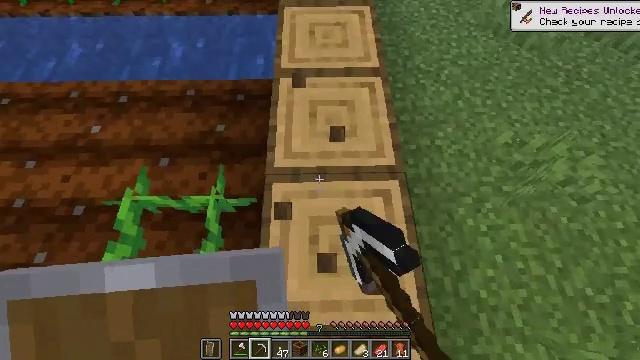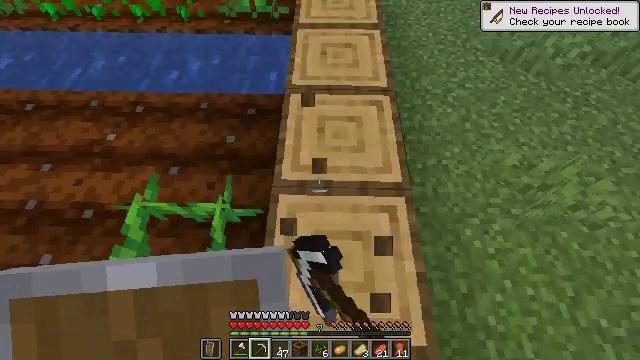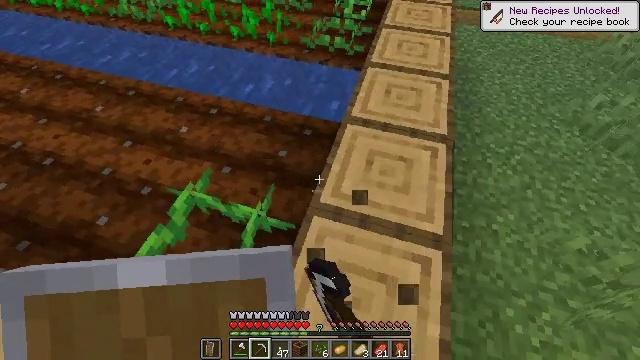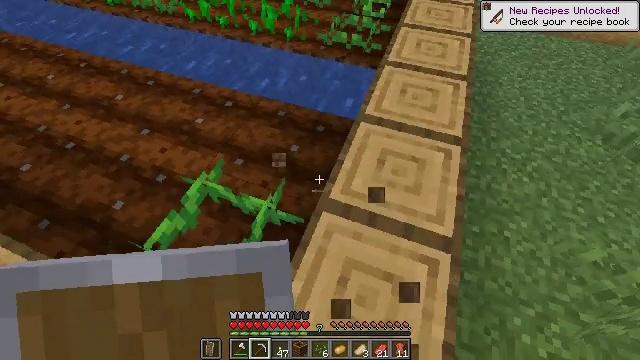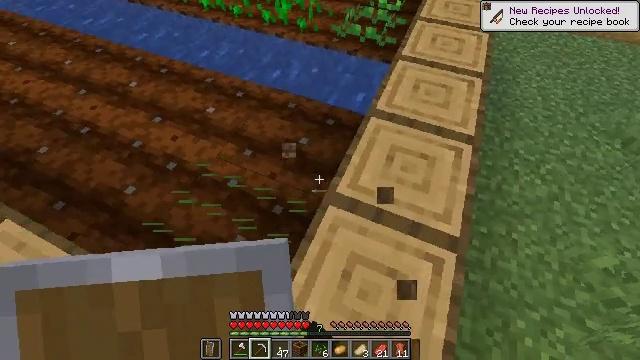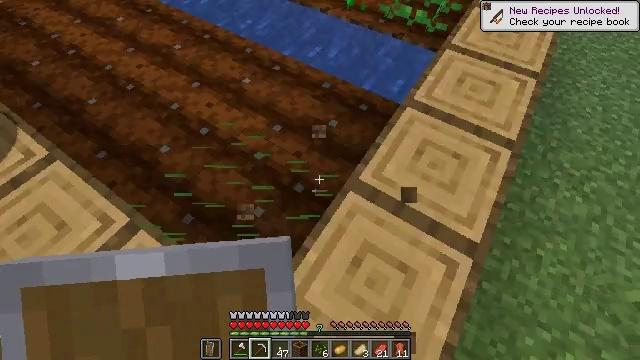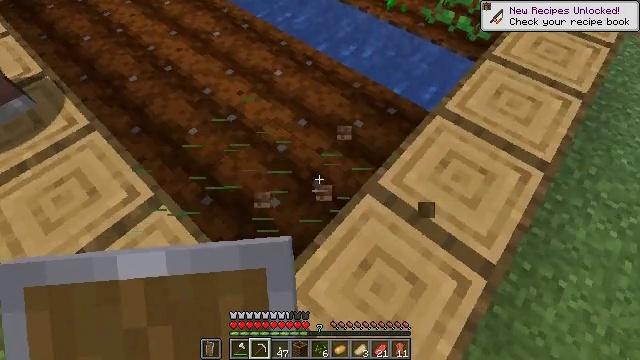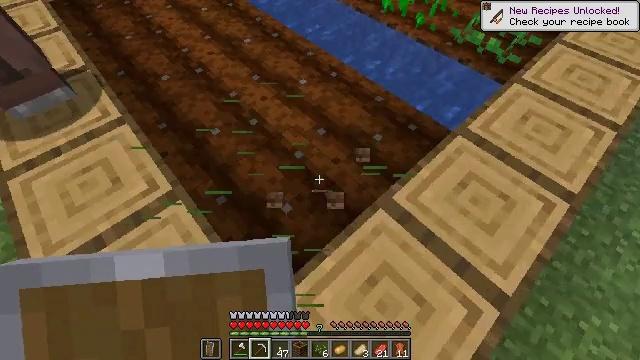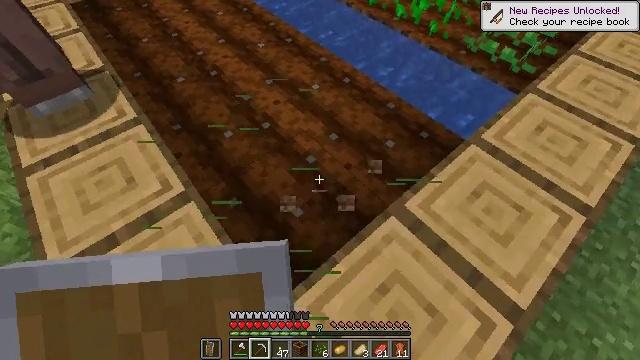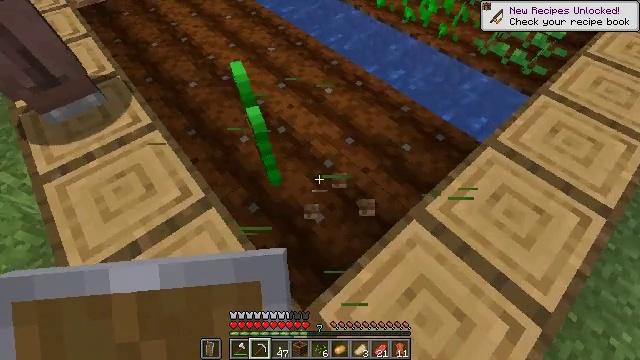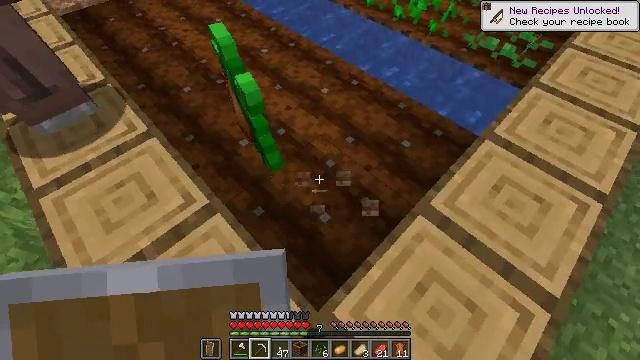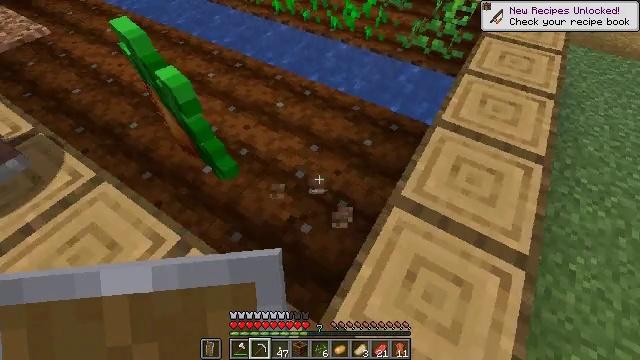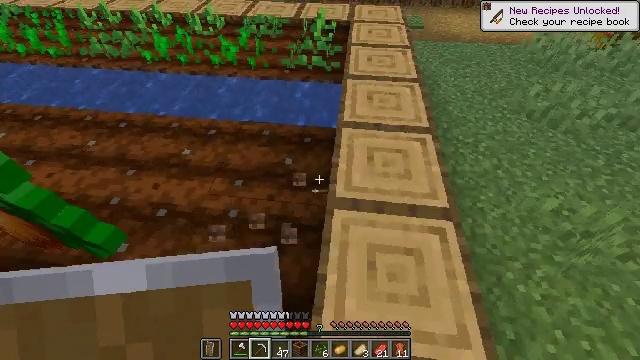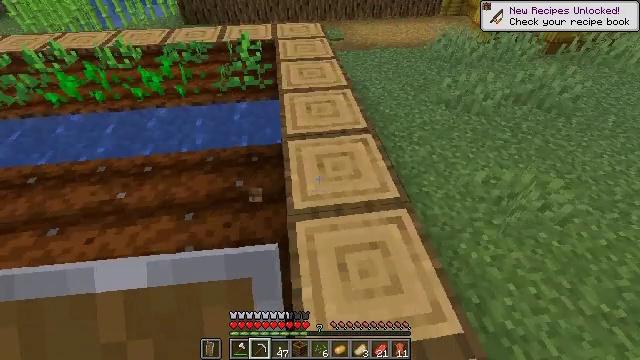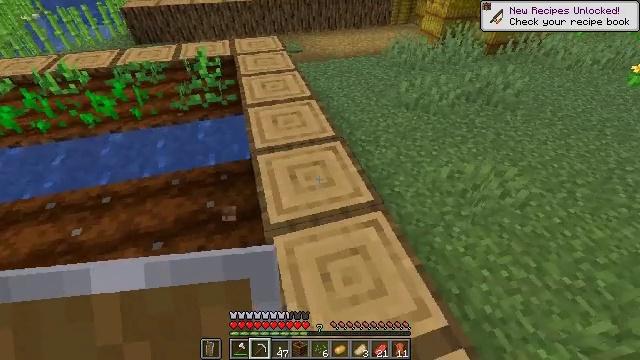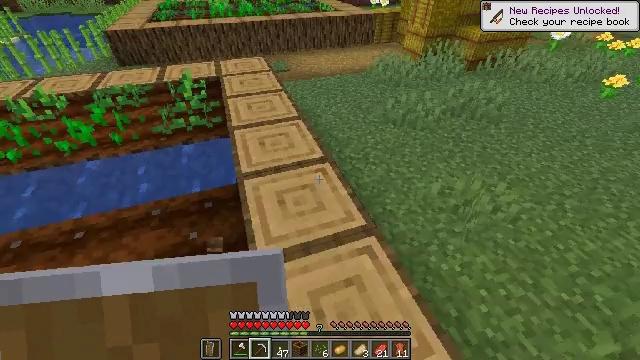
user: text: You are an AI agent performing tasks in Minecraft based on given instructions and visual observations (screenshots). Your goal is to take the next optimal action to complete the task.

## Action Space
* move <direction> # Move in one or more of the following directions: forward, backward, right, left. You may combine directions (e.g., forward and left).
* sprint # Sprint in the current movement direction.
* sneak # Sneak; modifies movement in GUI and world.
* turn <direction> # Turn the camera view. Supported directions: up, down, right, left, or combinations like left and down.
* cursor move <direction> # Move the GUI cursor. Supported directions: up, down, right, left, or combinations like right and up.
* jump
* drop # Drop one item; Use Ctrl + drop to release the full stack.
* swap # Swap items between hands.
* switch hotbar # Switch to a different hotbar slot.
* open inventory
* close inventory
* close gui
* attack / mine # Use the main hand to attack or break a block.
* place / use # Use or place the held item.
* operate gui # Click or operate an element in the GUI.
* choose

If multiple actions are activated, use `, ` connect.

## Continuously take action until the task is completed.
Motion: motion action
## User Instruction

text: Gather carrots from the field.
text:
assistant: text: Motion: turn left and up, attack / mine
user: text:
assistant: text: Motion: turn left and up
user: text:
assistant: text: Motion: turn left, attack / mine
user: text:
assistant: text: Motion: turn left and down, attack / mine
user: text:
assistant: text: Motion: turn left and down, attack / mine
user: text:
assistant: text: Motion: turn left, attack / mine
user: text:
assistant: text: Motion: turn left and up
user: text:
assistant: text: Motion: move left, turn left
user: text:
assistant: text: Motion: move left, attack / mine
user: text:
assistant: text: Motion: turn right, attack / mine
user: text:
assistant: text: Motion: turn right and up, attack / mine
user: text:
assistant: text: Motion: turn right and up, attack / mine
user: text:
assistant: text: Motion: turn right and up
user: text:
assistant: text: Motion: move forward, turn right and up
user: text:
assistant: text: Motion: move forward and move right, turn right and up
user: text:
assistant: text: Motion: move forward and move right
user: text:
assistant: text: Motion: move forward and move right, sprint
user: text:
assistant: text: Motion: move forward and move right, sprint
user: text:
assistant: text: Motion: move forward and move right, sprint
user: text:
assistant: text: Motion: move forward and move right, sprint
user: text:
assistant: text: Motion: move forward, sprint, turn left and down
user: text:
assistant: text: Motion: move forward, sprint, turn left
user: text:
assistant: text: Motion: move forward, sprint, turn left
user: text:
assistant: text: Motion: move forward, sprint, turn left
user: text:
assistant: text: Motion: move forward, sprint, turn left
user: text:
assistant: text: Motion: move forward, sprint, turn left and up
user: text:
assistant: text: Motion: move forward, sprint, turn left and up
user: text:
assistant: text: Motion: move forward, sprint, turn left and up
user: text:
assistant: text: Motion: move forward, turn left and up
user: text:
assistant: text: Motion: move forward, turn left